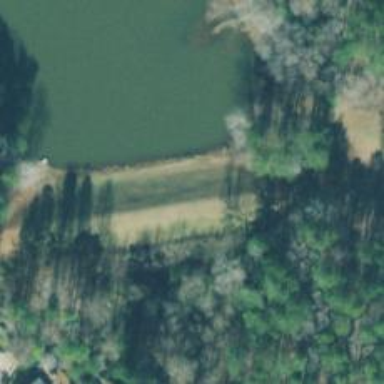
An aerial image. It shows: Dam along waterway.